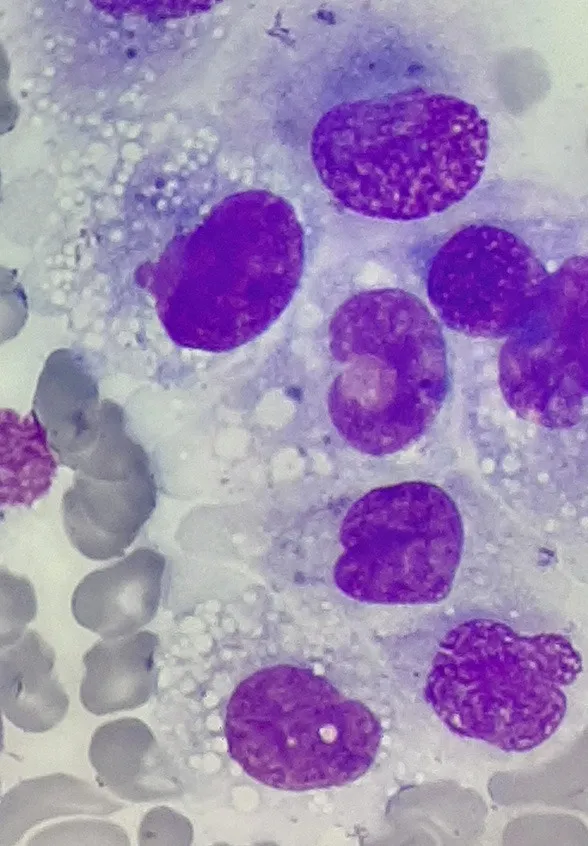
Histiocyte proliferation in the bone marrow of patient in remission of acute lymphoblastic leukemia (ALL); magnification, x1,000.
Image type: pathology (giemsa)